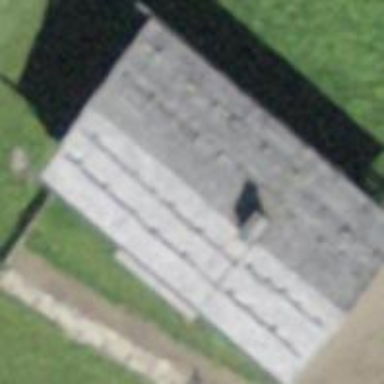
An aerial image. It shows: Building with tiled roof.